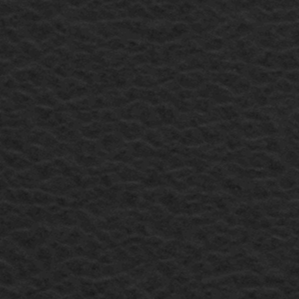
Label: frost